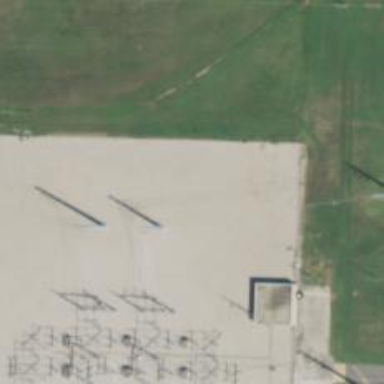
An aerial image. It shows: Switch used for power control.